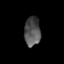
Tissue: lung
Cell type: Epithelial cells
Senescence score: 0.2385
Nuclear area (px): 455
Mean DAPI intensity: 83.404